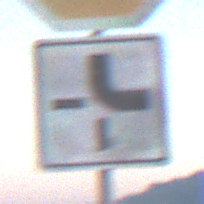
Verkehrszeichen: VerlaufVorfahrtsstrasse4
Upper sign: Stop
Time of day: SunriseSunset
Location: Outdoor (Nature)
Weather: Clear
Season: NotSpecified
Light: Natural